Question: Count the number of objects in the diagram.
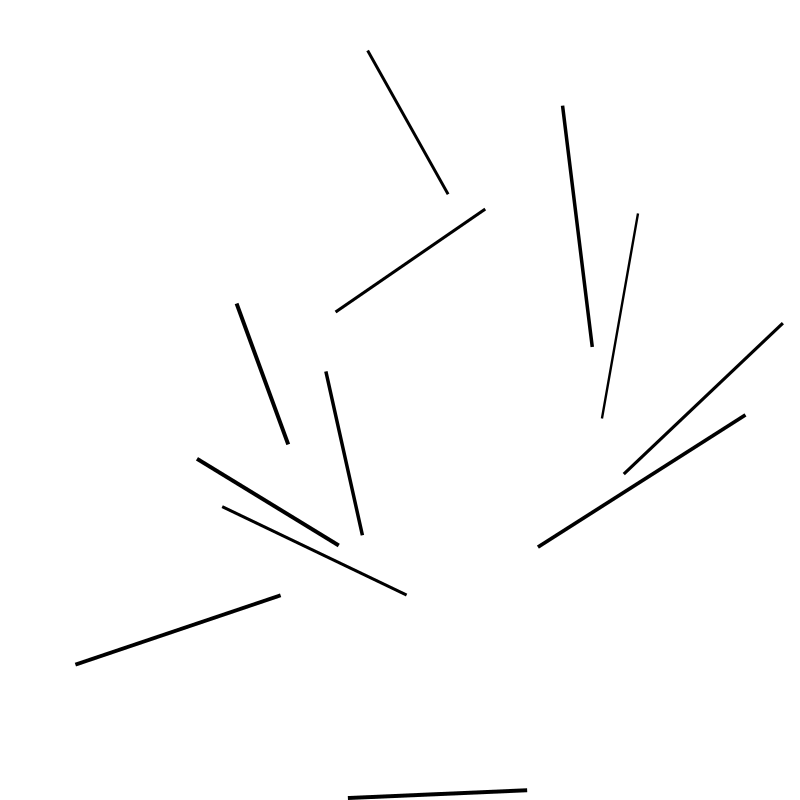
Answer: 12